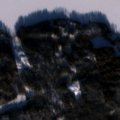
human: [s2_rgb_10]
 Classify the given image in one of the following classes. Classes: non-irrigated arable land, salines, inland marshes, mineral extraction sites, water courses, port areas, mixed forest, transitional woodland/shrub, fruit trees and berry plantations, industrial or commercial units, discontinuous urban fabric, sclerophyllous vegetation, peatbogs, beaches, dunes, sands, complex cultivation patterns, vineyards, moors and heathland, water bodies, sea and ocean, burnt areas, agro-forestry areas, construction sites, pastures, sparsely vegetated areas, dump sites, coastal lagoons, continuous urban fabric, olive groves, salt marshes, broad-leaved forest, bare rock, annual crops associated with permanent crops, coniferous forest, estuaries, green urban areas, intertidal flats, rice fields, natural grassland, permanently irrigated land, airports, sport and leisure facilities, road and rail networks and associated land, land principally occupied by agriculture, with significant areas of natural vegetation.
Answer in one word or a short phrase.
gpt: coniferous forest, mixed forest, water bodies